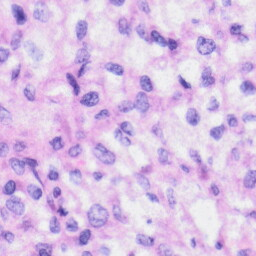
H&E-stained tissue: Liver